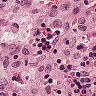
Metastatic tissue present: no